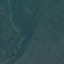
Label: Pasture